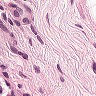
Metastatic tissue present: no